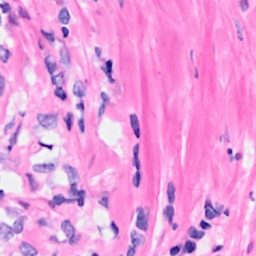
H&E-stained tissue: Breast